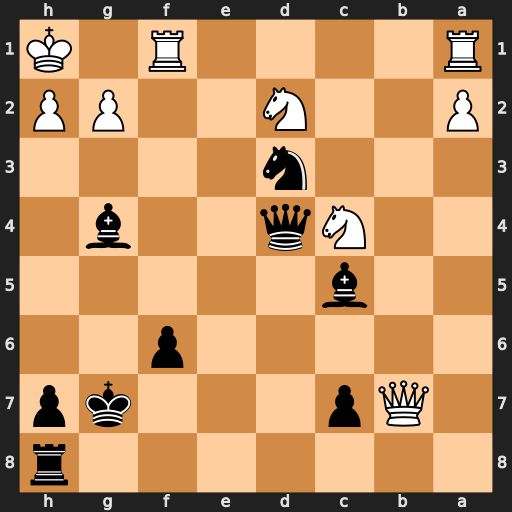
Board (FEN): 7r/1Qp3kp/5p2/2b5/2Nq2b1/3n4/P2N2PP/R4R1K
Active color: b
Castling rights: -
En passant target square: -
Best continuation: Qg1+ Rxg1 Nf2#